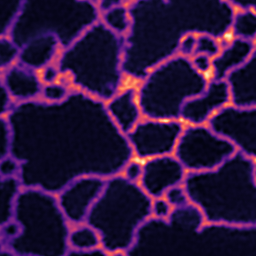
Label: Super-resolution ER image